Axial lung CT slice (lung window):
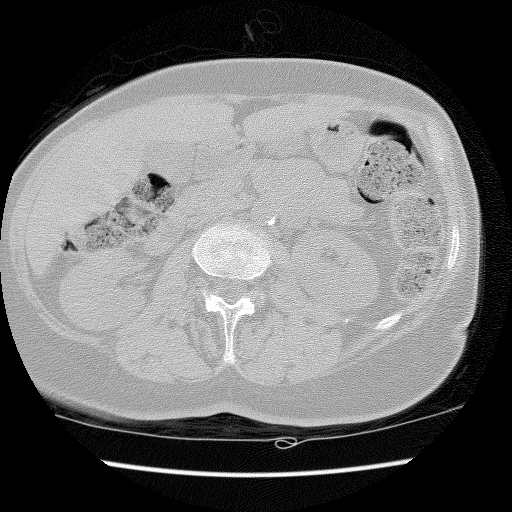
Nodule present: no